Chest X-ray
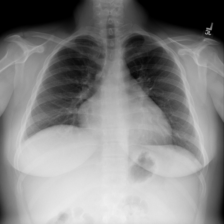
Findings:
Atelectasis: negative
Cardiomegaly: negative
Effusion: positive
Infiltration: negative
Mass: negative
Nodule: negative
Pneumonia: negative
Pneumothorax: negative
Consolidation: negative
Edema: negative
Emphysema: negative
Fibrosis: negative
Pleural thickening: negative
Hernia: negative